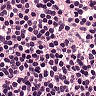
Metastatic tissue present: no